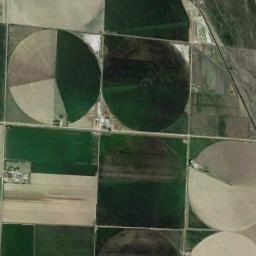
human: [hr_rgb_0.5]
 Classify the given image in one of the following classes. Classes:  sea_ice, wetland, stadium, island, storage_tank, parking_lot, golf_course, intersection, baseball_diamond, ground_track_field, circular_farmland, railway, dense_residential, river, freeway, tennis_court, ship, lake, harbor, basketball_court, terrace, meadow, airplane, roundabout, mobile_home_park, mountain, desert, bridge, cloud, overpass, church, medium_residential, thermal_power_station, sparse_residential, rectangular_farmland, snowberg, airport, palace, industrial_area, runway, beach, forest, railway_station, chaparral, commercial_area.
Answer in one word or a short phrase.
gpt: circular_farmland